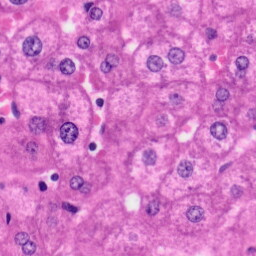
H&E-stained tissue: Liver